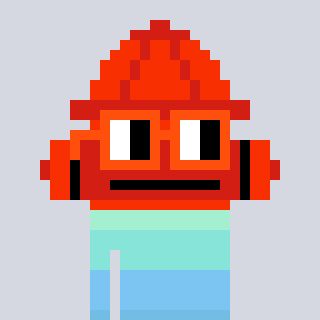
a pixel art character with square orange glasses, a fire hydrant-shaped head and a purple-colored body on a cool background